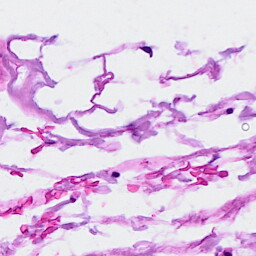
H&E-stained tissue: Breast